Interaction volume radius: 5 \u00c5
Interaction volume height: 10 \u00c5
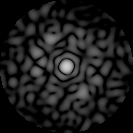
Disorder parameter: 0.8405